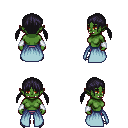
a pixel art fantasy rpg character, female body template, orc, green skin, overskirt, magenta pants, raven twin-tailed hairstyle, white cloth bracers, metal boots, four views (front, back, left, right), 2x2 character sprite sheet, small pixel art, hard edges, no anti-aliasing